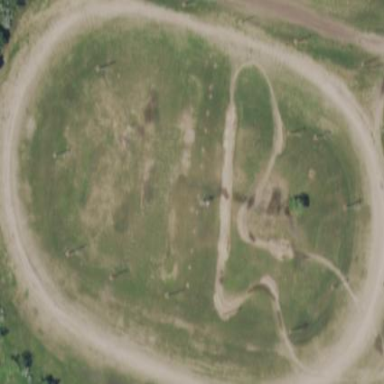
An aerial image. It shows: Dirt raceway for motor sports.